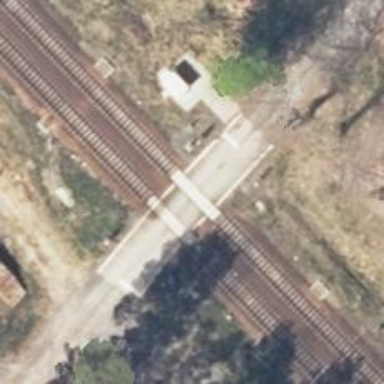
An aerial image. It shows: Railway with electrified contact lines.